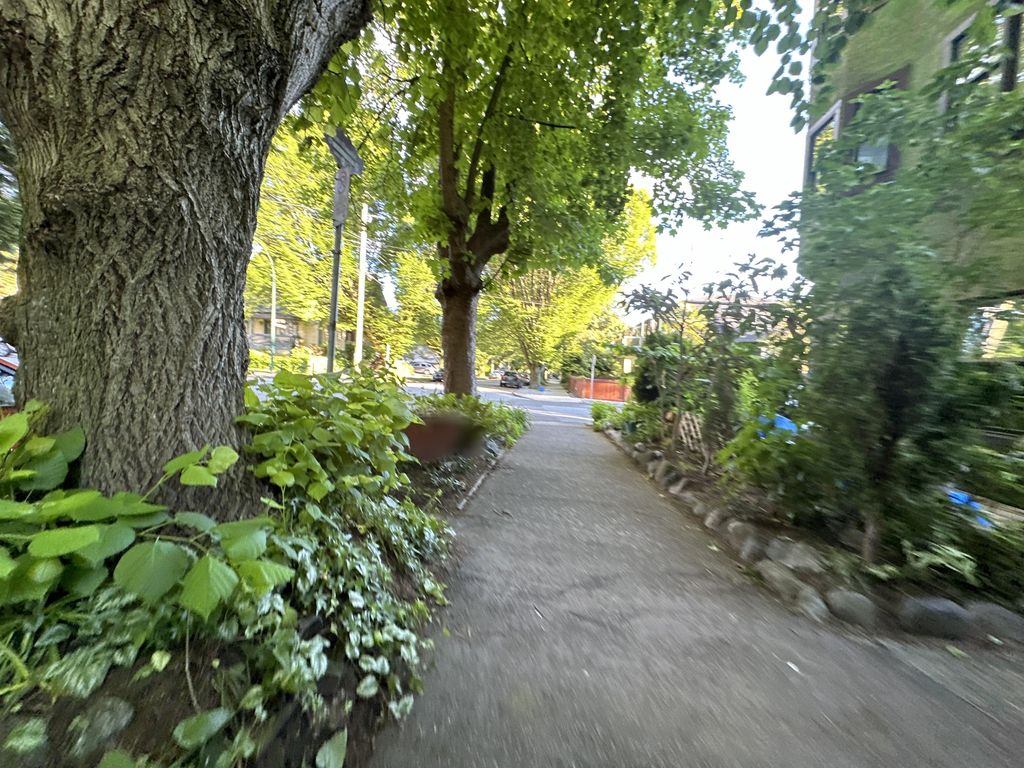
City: vancouver